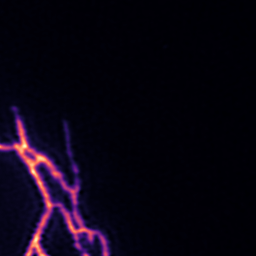
Label: Super-resolution ER image